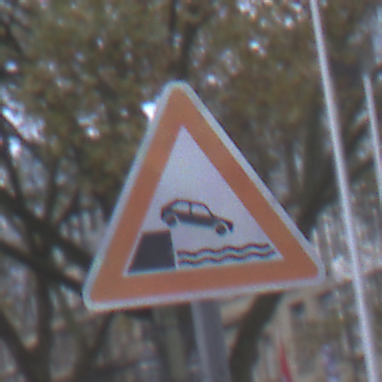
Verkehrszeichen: Ufer
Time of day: SunriseSunset
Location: Outdoor (Urban)
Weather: PartlyCloudy
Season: NotSpecified
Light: Natural